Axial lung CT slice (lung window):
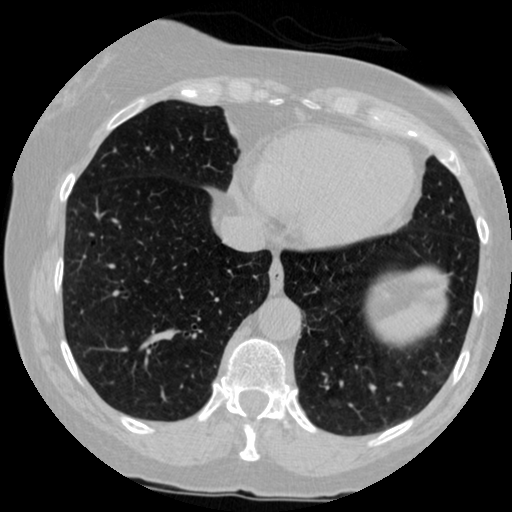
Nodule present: no